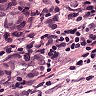
Metastatic tissue present: yes